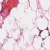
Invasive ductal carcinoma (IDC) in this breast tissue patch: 0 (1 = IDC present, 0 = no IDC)